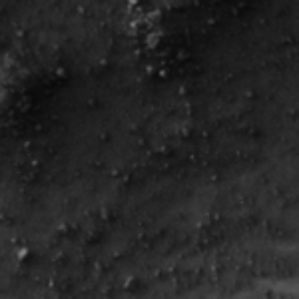
Label: frost